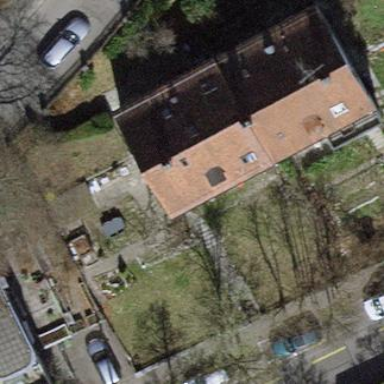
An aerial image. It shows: Building with tile roof.